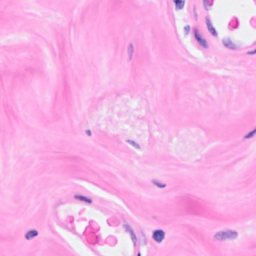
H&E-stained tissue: Breast